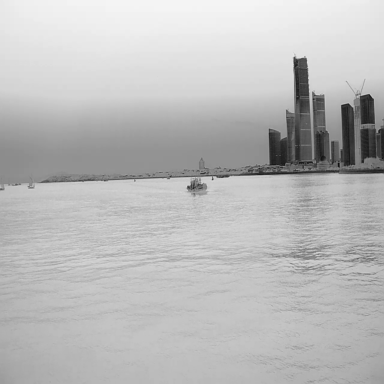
There are two sailboats in the infrared image.